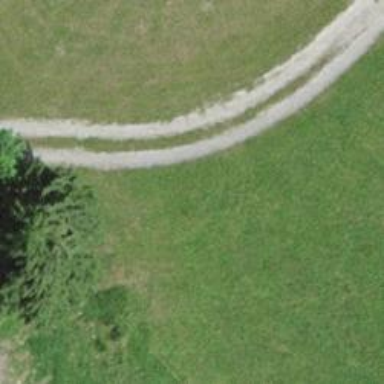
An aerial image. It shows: Gravel track with grade3 tracktype.